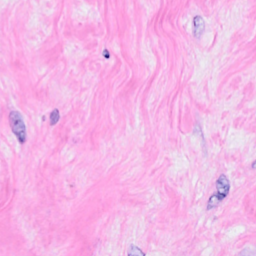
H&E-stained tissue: Breast